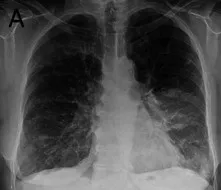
Chest radiograph (A-C): Diffused, patchy opacities and consolidations, bilaterally (more in right lung). . Rounded mass in the left lung at the level of the lower pole of the hilum (A).
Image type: radiology (x_ray)